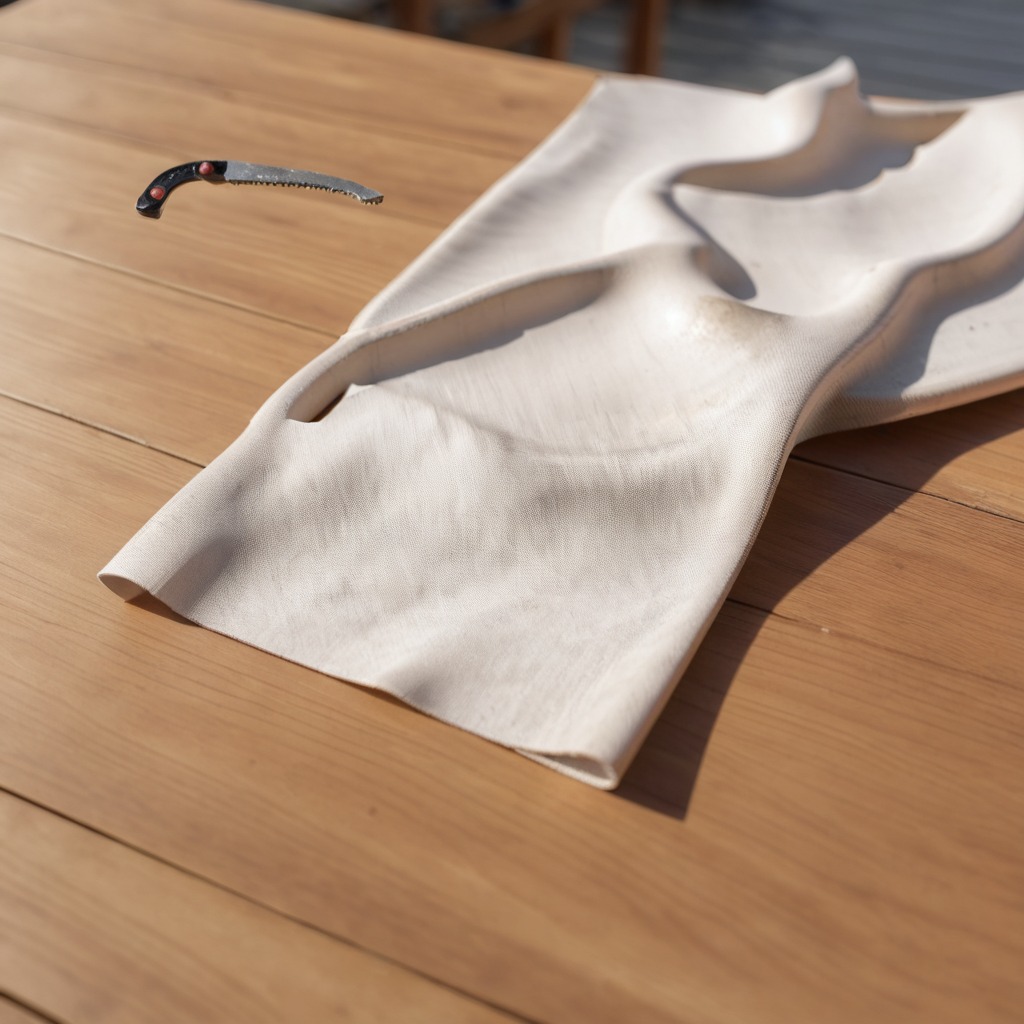
A metal saw is lying on a wooden table in an outdoor workshop during daytime bright natural light soft shadows worn but beneath the cloth.